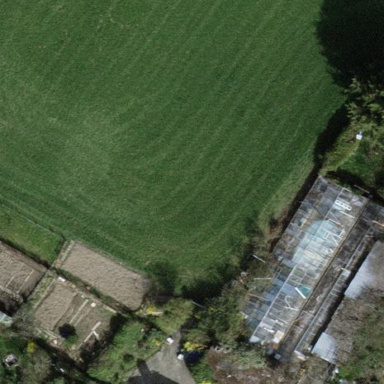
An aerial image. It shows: Greenhouse.